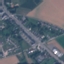
Label: Highway